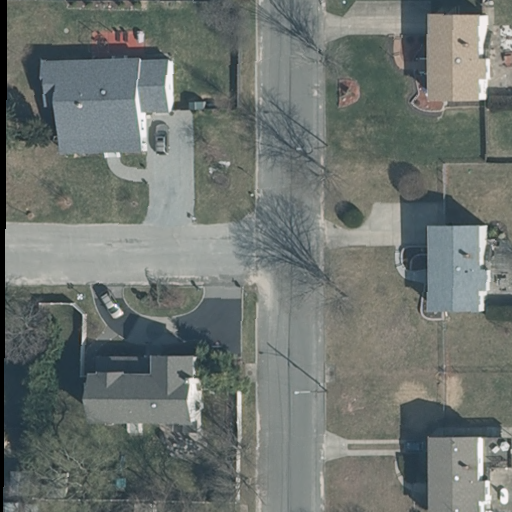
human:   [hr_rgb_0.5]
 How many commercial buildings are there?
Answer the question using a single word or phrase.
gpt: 0

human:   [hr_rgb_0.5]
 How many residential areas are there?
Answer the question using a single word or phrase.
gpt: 1

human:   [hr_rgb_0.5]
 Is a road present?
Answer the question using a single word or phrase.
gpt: yes

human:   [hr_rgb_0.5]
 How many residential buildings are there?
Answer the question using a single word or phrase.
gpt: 5

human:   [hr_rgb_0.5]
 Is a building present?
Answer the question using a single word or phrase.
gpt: yes

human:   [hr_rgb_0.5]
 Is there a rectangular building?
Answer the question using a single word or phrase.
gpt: yes

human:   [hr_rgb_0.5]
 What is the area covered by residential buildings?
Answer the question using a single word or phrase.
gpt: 1211m2

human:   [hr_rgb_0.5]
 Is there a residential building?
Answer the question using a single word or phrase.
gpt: yes

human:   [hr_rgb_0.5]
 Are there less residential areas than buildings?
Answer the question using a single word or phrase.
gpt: yes

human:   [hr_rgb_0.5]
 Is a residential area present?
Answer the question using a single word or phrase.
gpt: yes

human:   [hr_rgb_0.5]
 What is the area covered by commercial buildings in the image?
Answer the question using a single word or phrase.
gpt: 0m2

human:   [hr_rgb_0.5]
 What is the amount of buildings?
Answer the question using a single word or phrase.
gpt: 6

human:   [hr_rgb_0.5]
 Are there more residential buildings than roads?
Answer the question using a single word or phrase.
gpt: yes

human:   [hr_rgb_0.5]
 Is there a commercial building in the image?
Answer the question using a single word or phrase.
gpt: no

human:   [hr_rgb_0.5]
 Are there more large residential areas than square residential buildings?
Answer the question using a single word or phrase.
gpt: yes

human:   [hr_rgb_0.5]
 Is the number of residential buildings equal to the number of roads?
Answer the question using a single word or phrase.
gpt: no

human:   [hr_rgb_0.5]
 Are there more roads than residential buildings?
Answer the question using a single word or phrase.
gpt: no

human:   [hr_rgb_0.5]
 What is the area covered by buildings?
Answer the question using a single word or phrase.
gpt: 1222m2

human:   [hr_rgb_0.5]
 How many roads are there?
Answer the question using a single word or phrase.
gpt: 2

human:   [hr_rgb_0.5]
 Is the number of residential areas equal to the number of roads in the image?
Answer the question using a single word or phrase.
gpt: no

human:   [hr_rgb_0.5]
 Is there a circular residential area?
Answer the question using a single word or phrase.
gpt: no

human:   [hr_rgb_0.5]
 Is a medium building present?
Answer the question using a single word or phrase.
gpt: yes

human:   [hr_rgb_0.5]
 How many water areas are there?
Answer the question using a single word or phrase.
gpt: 0

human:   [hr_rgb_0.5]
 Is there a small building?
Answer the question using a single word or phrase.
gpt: yes

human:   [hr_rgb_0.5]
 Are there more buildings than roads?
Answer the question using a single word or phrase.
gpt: yes

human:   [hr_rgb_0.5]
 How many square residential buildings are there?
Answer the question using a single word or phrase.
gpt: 0

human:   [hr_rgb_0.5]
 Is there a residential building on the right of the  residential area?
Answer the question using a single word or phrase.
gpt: no

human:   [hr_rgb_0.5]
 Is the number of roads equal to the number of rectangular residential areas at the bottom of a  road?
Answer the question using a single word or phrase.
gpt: no

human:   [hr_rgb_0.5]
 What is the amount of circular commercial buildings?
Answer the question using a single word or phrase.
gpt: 0

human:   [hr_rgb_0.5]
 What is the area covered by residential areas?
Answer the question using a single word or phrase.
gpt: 9196m2

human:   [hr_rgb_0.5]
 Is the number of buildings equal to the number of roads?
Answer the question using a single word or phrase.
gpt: no

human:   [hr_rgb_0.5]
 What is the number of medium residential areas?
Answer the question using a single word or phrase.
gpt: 0

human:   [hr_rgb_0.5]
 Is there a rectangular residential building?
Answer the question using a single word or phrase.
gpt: yes

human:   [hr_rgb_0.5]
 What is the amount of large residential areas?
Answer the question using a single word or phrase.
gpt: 1

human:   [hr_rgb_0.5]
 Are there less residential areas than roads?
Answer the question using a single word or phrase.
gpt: yes

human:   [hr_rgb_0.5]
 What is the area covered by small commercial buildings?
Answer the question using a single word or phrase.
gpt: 0m2

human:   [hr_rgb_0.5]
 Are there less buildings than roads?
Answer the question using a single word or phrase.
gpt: no

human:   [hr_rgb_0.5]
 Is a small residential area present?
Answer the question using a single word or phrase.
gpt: no

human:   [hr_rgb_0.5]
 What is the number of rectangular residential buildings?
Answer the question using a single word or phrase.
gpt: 1

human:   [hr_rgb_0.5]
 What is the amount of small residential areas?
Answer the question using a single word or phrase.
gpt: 0

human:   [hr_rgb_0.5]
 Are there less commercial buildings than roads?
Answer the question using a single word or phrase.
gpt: yes

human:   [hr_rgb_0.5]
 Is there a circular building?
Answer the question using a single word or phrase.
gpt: no

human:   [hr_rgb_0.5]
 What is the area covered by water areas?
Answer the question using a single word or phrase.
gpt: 0m2

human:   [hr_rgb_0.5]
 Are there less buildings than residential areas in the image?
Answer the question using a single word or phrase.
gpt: no

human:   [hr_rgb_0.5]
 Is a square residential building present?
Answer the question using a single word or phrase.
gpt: no

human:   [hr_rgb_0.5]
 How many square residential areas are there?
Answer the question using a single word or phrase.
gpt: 0

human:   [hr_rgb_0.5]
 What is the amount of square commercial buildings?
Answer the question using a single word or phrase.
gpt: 0

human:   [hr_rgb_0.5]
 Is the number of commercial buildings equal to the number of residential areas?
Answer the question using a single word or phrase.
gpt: no

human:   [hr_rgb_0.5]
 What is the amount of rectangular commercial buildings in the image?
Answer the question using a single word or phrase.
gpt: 0

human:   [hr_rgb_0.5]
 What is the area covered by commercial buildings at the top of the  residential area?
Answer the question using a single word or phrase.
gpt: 0m2

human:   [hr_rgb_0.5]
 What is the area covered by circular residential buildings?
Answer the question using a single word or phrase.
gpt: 0m2

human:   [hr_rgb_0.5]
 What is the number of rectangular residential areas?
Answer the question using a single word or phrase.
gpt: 0

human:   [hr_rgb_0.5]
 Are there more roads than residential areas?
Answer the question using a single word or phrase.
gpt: yes

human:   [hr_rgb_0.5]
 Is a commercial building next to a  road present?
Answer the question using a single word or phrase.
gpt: no

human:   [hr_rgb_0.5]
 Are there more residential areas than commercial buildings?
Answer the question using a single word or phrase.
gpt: yes

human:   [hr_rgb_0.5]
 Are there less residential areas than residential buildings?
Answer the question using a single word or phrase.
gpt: yes

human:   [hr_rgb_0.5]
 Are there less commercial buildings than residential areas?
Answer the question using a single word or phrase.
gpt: yes

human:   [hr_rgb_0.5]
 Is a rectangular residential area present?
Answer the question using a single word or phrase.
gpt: no

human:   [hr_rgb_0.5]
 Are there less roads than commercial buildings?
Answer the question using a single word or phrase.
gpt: no

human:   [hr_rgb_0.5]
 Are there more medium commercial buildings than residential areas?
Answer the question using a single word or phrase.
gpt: no

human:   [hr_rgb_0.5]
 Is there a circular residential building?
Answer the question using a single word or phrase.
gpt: no

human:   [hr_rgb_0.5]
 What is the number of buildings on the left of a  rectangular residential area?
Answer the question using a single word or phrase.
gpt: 0

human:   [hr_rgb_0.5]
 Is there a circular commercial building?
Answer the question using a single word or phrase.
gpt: no

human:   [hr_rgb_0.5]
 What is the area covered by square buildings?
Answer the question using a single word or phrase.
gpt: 0m2